Question: I have hosted my app on . When I open the app on the laptop it works fine but when I open in mobile it gives me "" error.
Tried out many things but nothing worked. Please suggest something, find the details about app below:
If need any more info, please let me know

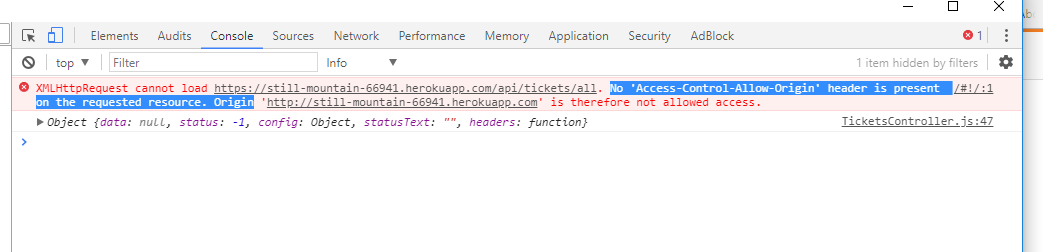
Answer: That is a CORS error. Install cors with 'npm i -S cors'. And use it in the express app like below.
'''
var express = require('express');
var cors = require('cors');
var app = express();
app.use(cors());
/* your regular routes go here */
'''
Check cors <URL> for more details.